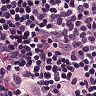
Metastatic tissue present: yes